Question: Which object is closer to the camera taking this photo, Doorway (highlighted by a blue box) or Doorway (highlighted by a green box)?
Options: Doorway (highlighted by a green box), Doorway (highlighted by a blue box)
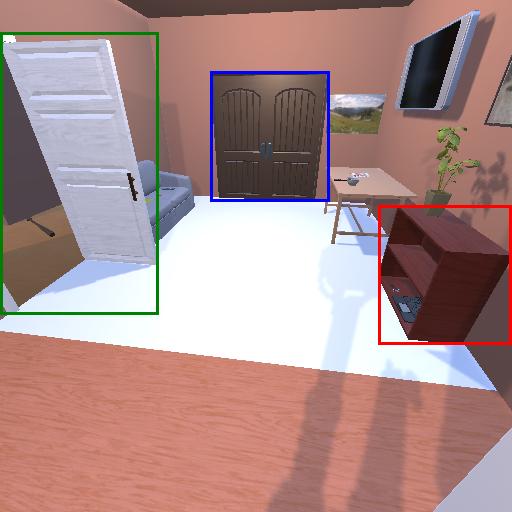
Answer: Doorway (highlighted by a green box)